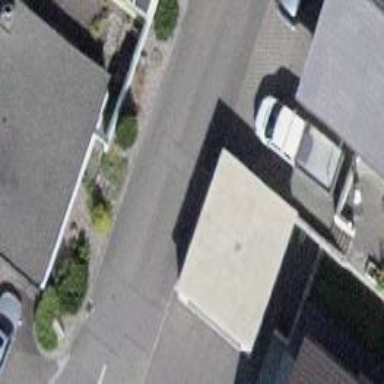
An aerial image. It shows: Garage.